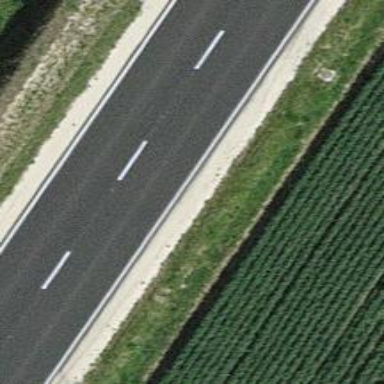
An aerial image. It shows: Asphalt road classified as primary highway.